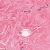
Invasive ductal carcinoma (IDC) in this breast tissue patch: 0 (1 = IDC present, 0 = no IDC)